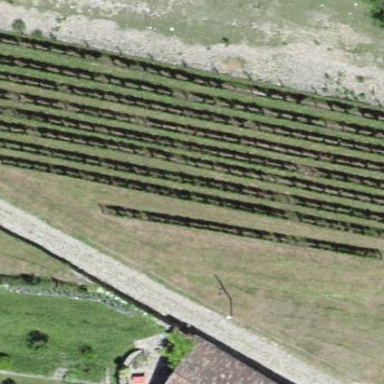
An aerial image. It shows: Vineyard where grapes are grown.